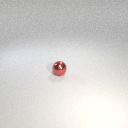
small red metal sphere